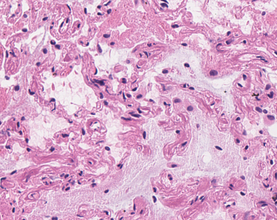
Tumor epithelial tissue: no
Tumor-associated stroma tissue: no
Normal tissue: yes